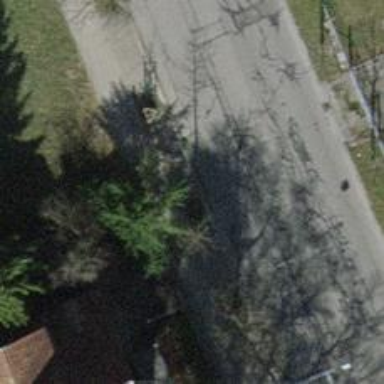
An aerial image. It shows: Tree-lined avenue.